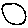
Label: smiley face